Question: I want to make the textbox automatically set the maximum value when the user put the value above the maximum value. Example min is 0 and max is 255. When user put 999 in the textbox, it automatically set to 255 as the max value. When user put -11 on textbox, it automatically set to 0 as the min value. You can see the gif animation below how it should work

I had tried 'if else' statement but it could not convert string to 'int'.
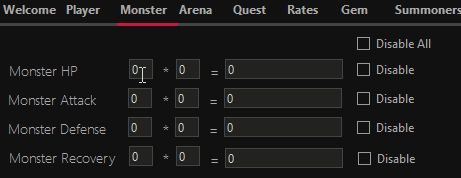
Answer: you should set this on every text box you want this functionality for.
it simply check for 'Text' of the textbox if it is numerical then it checks for ranges and apply appropriate value
'''
yourtextbox.TextChanged+= (s, e) =>
{
var textbox = s as TextBox;
int value;
if (int.TryParse(textbox.Text, out value))
{
if (value > 255)
textbox.Text = "255";
else if (value < 0)
textbox.Text = "0";
}
}
'''